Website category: game
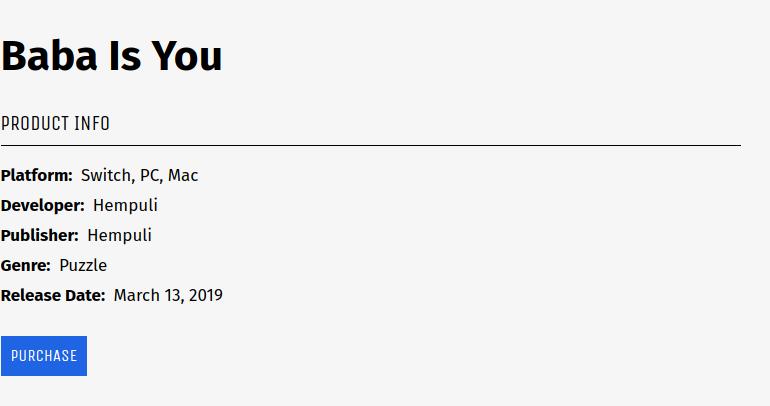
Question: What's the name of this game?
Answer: Baba Is You

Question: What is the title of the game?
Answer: Baba Is You

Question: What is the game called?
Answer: Baba Is You

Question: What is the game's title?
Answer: Baba Is You

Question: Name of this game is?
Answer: Baba Is You

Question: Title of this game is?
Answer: Baba Is You

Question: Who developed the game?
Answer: Hempuli

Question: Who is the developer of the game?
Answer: Hempuli

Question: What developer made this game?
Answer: Hempuli

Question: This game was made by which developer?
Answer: Hempuli

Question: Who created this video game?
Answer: Hempuli

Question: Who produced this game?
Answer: Hempuli

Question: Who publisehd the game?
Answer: Hempuli

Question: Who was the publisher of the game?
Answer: Hempuli

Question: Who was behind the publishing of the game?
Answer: Hempuli

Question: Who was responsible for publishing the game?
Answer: Hempuli

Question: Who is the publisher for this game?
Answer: Hempuli

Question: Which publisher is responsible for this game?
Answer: Hempuli

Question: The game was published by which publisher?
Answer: Hempuli

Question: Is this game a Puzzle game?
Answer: yes

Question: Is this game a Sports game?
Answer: no

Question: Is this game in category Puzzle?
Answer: yes

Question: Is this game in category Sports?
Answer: no

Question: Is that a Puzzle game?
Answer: yes

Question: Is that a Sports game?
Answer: no

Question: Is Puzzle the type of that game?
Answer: yes

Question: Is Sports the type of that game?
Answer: no

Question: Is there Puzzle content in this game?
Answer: yes

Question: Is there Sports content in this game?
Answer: no

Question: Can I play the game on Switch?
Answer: yes

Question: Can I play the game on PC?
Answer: yes

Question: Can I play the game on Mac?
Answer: yes

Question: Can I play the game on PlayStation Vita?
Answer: no

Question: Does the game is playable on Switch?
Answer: yes

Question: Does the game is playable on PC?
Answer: yes

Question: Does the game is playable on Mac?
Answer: yes

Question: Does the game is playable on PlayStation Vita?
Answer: no

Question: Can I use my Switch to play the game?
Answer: yes

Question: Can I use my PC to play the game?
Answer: yes

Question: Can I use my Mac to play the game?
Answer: yes

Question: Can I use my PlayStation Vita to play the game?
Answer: no

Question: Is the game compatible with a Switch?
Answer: yes

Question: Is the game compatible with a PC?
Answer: yes

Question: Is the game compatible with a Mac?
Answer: yes

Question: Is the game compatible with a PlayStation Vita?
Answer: no